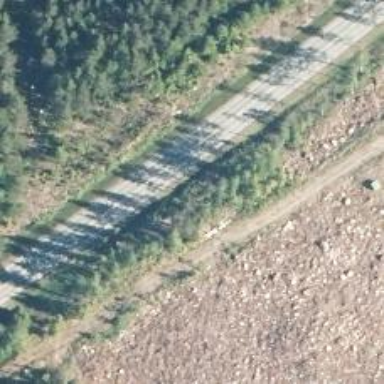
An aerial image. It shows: Asphalt road classified as trunk highway.